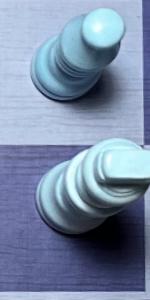
Label: King_White